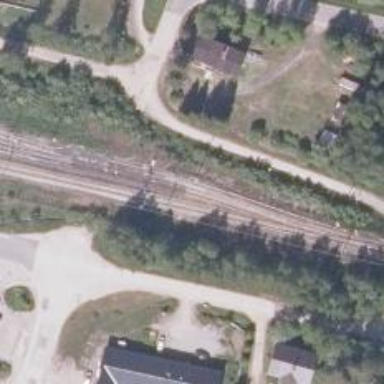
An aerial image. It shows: Rail siding with electrified contact lines for trains.